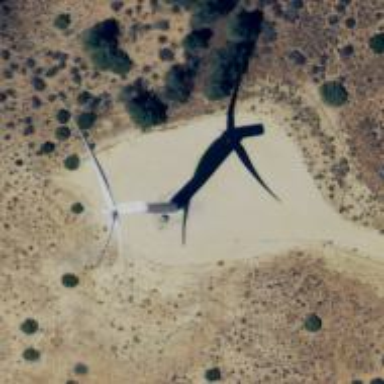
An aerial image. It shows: Wind generator in the form of horizontal axis wind turbine.